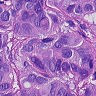
Metastatic tissue present: yes